Question: I have data in table 1 that shows the service code for customers along with their service date. The table #2 shows the service code and the order number associated with that service code and when that order took place i.e., report_date. As shown in the desired_result, I want to see the count of distinct orders for each service code that took place after the service_date.

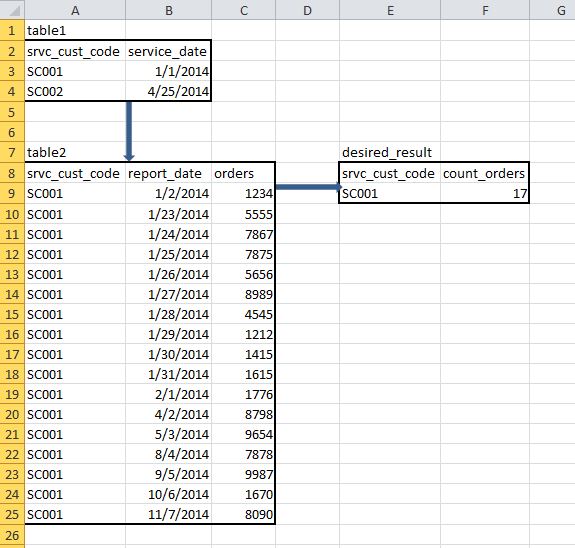
Answer: Here is the query that returns 'srvc_cust_code' and distinct count of orders per 'srvc_cust_code' where the 'report_date' is later than 'service_date':
'''
SELECT srvc_cust_code, count(DISTINCT orders) FROM table1
JOIN table2 USING (srvc_cust_code)
WHERE report_date > service_date
GROUP BY srvc_cust_code;
'''
If you need more info, please take a look at <URL>
<URL>
<URL>